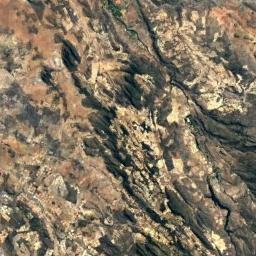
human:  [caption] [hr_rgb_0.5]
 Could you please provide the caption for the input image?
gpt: There is not the even mountain .

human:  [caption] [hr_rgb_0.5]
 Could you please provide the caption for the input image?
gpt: The mountain has a rugged surface and its rocks are yellow .

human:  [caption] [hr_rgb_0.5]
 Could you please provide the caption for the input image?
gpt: You can see the veins of the mountain clearly .

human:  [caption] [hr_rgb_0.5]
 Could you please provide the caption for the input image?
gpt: The mountain is consist of the bare land .

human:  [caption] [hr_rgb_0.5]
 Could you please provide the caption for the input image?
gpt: There are some rifts on the brown mountain .